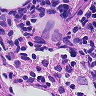
Metastatic tissue present: no